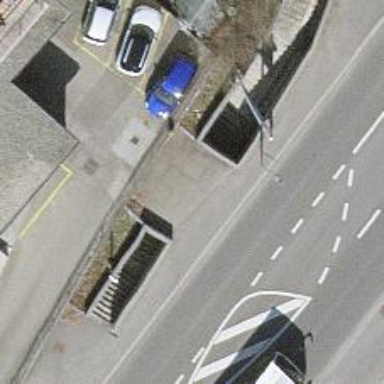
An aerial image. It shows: Footway passing through tunnel.